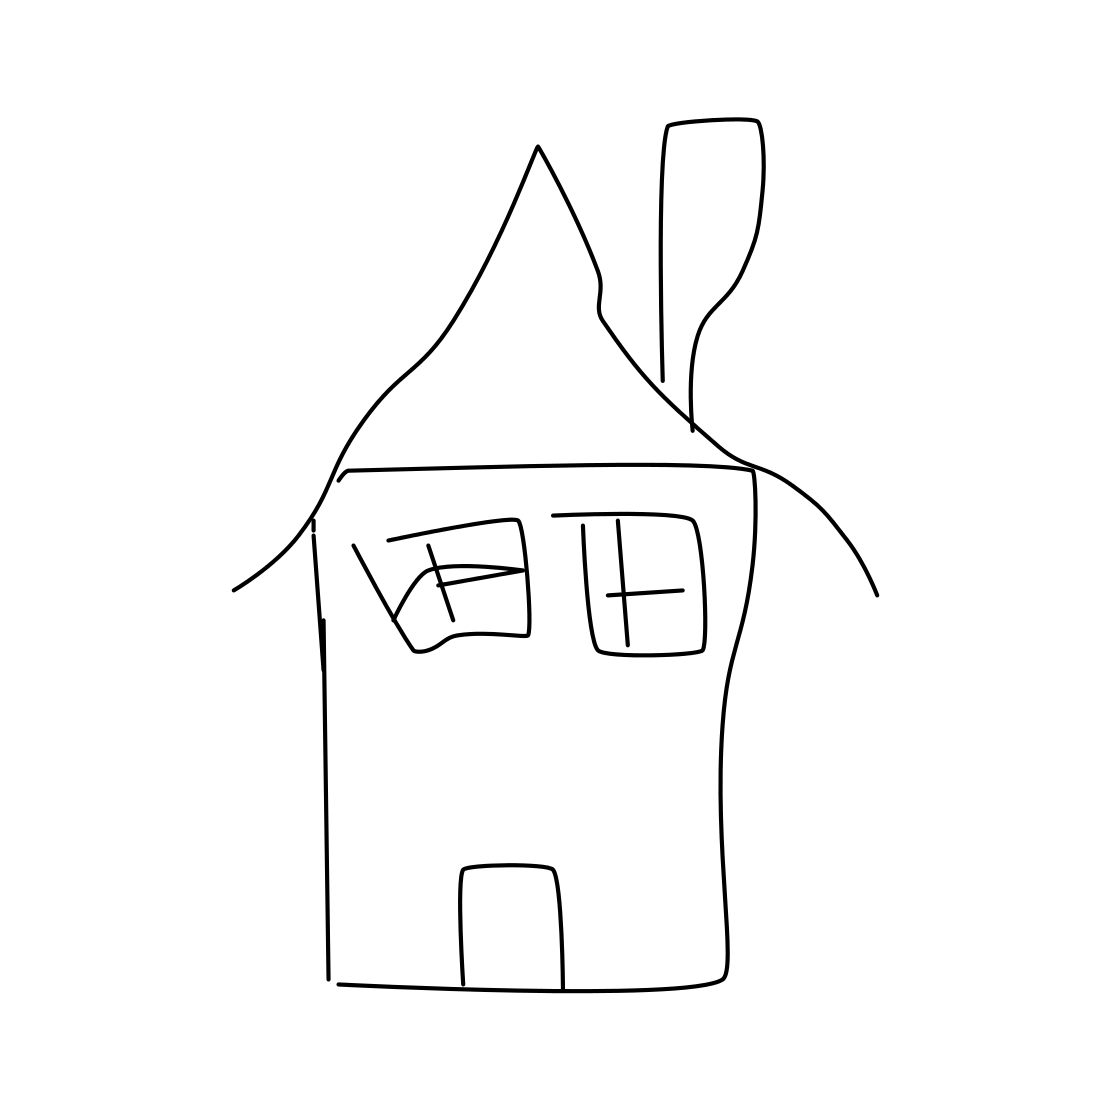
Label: house